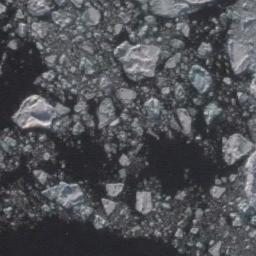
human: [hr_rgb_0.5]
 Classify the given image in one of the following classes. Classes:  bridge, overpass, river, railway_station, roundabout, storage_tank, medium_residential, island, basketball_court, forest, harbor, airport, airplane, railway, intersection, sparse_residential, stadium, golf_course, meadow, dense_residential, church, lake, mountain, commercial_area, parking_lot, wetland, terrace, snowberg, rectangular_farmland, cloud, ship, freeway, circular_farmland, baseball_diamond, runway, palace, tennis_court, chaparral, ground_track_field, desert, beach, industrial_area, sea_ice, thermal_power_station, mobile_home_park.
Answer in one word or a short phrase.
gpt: sea_ice